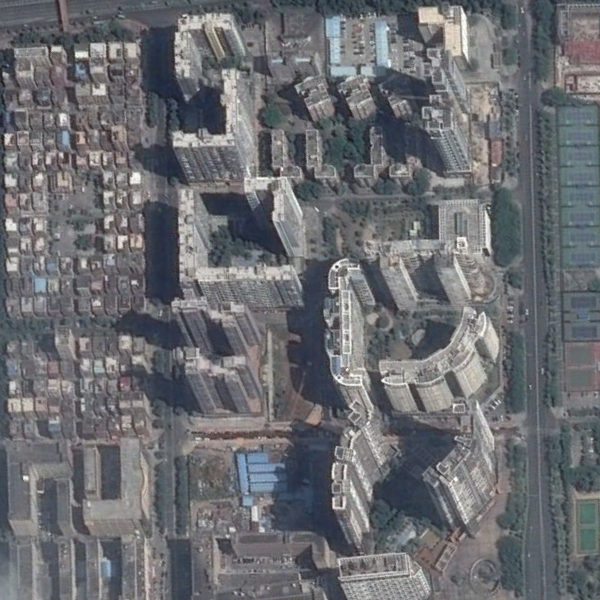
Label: Commercial